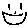
Label: smiley face